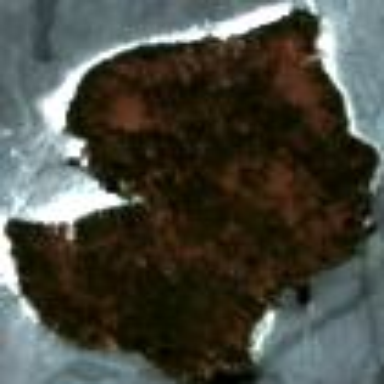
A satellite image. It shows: Image showing island.